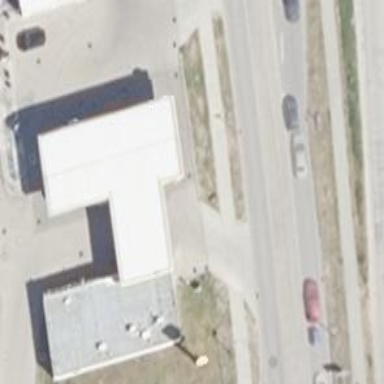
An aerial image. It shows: View of roof of building.